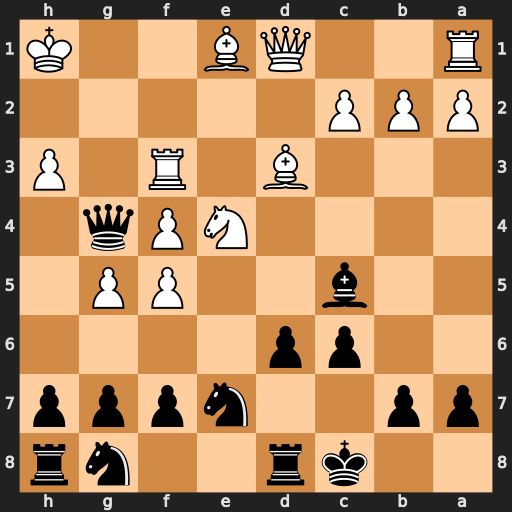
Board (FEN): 2kr2nr/pp2nppp/2pp4/2b2PP1/4NPq1/3B1R1P/PPP5/R2QB2K
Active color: b
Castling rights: -
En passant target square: -
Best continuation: Qg1#